Question: I have this:
'''
<asp:GridView ID="gvShows" runat="server" HorizontalAlign="Center" DataKeyNames="dataSource,title" Caption="Show List" AutoGenerateColumns="False" AllowSorting="True" CaptionAlign="Top" OnSorting="gvShows_Sorting">
<RowStyle BorderColor="Black" />
<Columns>
<asp:TemplateField HeaderText="Select" >
<ItemTemplate>
<asp:CheckBox ID="cbSelect" runat="server" AutoPostBack="false"/>
</ItemTemplate>
</asp:TemplateField>
<asp:BoundField HeaderText="Data Source" DataField="DataSource" SortExpression="DataSource"/>
<asp:BoundField HeaderText="Show Title" DataField="Title" SortExpression="Title"/>
<asp:BoundField HeaderText="Episode Title" DataField="EpisodeTitle" SortExpression="EpisodeTitle"/>
<asp:BoundField HeaderText="Genre" DataField="Genre" SortExpression="Genre"/>
<asp:BoundField HeaderText="Show Type Description" DataField="ShowTypeDescription" SortExpression="ShowTypeDescription"/>
<asp:BoundField HeaderText="Director Name" DataField="DirectorName" SortExpression="DirectorName"/>
<asp:BoundField HeaderText="Release Year" DataField="ReleaseYear" SortExpression="ReleaseYear"/>
<asp:BoundField HeaderText="Season Episode" DataField="SeasonEpisode" SortExpression="SeasonEpisode"/>
<asp:BoundField HeaderText="Show ID" DataField="ShowId" SortExpression="ShowId"/>
<asp:BoundField HeaderText="Episode ID" DataField="EpisodeID" SortExpression="EpisodeID"/>
</Columns>
'''
Which gives me this:

I want to change where the highlighted word '"SELECT"' is to an actual 'CheckBox' so that when the user checks it, it checks all boxes under.
How do I go about modifying the header text from "Select" to an actual 'CheckBox'?
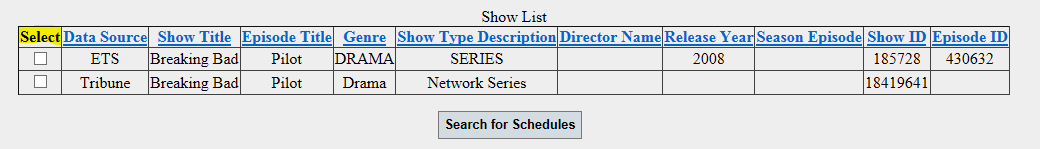
Answer: You can use 'Header Template' to achieve this and remove the 'HeaderText' from the Template field
'''
<asp:TemplateField >
<ItemTemplate>
<asp:CheckBox ID="cbSelect" runat="server" AutoPostBack="false"/>
</ItemTemplate>
<HeaderTemplate>
<asp:CheckBox ID="chkBxHeader" runat="server" />
</HeaderTemplate>
</asp:TemplateField>
'''